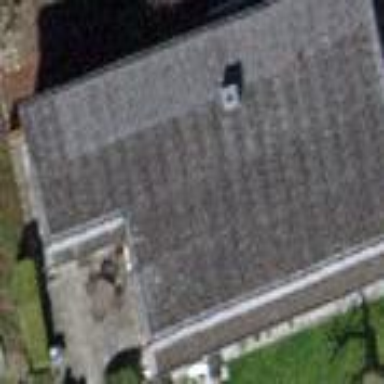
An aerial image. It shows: Saltbox-shaped roof house.